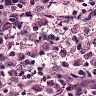
Metastatic tissue present: yes